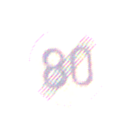
Verkehrszeichen: EndeGeschwindigkeit80
Umgebung: Outdoor, Urban
Tageszeit: Night
Wetter: Overcast
Licht: Artificial
Jahreszeit: Winter
Kontrast: MediumContrast